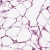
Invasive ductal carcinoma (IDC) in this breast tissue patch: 0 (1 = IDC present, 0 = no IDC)